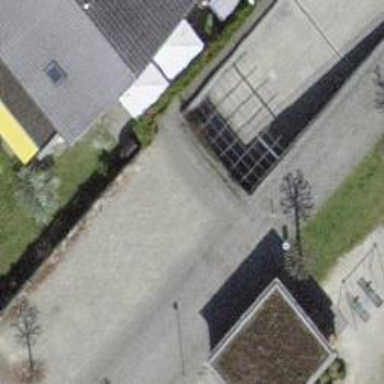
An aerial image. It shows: Parking area.